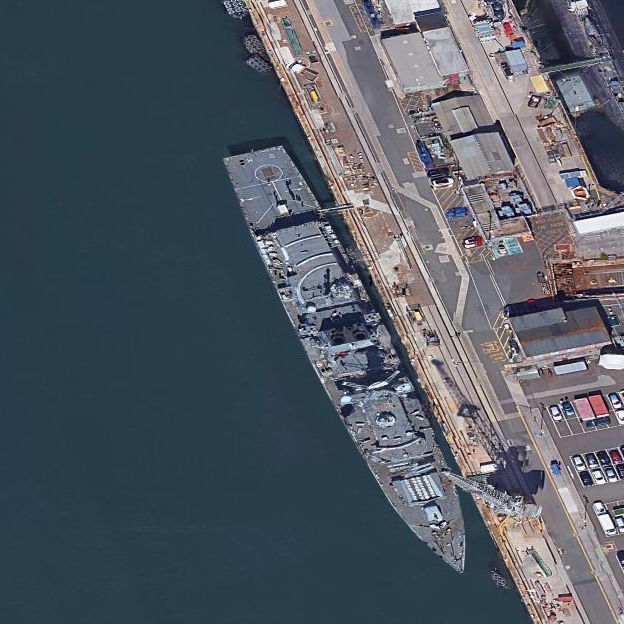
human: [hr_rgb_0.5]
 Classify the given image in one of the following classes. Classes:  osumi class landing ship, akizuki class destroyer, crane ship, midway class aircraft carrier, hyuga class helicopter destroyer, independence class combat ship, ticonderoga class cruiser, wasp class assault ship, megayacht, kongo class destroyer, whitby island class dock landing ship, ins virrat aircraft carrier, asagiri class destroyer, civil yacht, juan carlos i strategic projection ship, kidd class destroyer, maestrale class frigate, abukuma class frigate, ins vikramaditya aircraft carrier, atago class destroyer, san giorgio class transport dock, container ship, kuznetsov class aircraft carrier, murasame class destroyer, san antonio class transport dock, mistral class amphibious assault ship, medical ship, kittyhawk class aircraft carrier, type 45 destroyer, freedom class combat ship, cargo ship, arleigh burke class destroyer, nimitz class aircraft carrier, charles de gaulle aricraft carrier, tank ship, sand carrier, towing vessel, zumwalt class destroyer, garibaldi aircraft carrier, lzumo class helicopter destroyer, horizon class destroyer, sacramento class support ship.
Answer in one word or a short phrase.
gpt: Type 45 destroyer